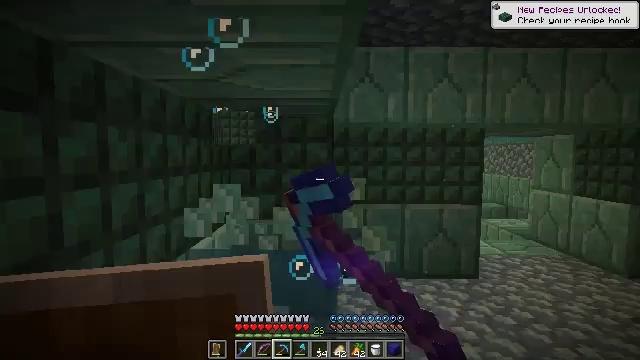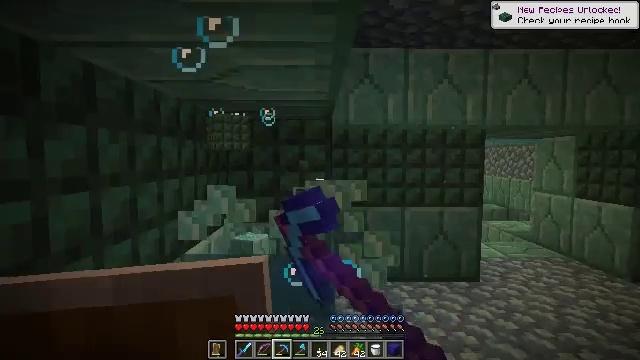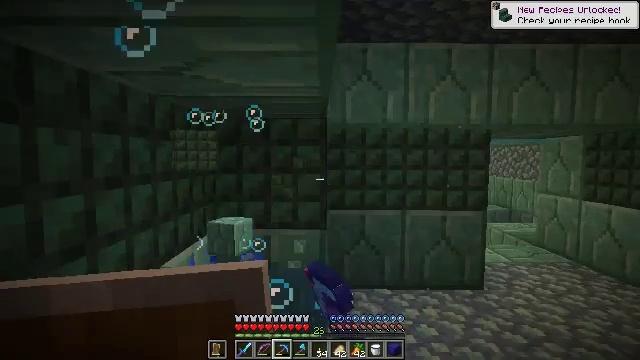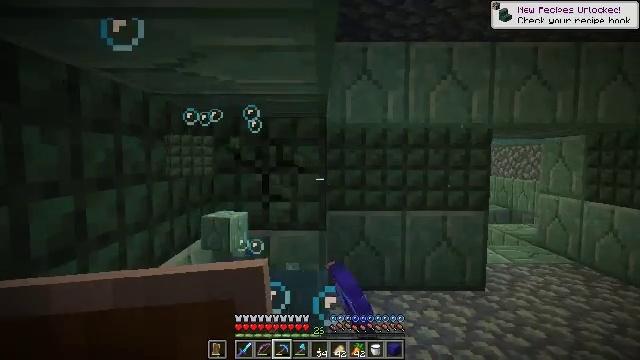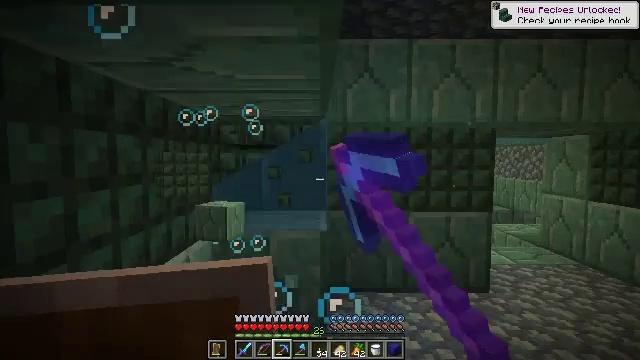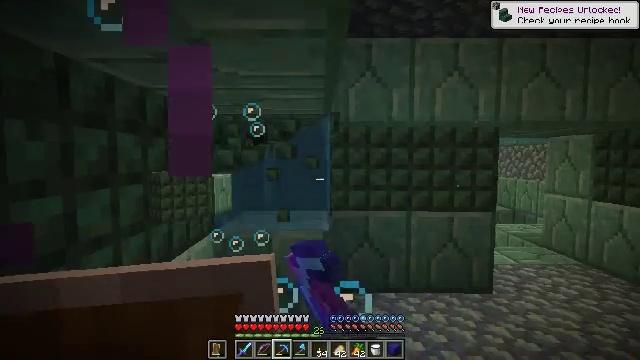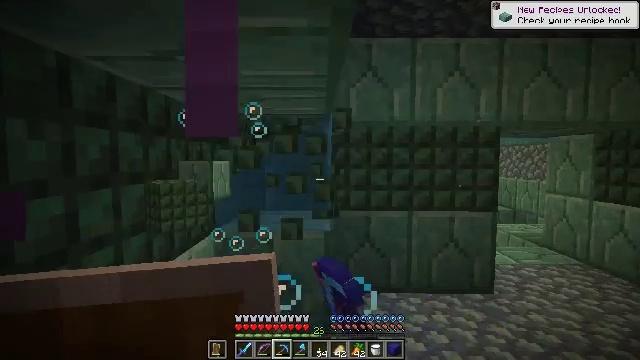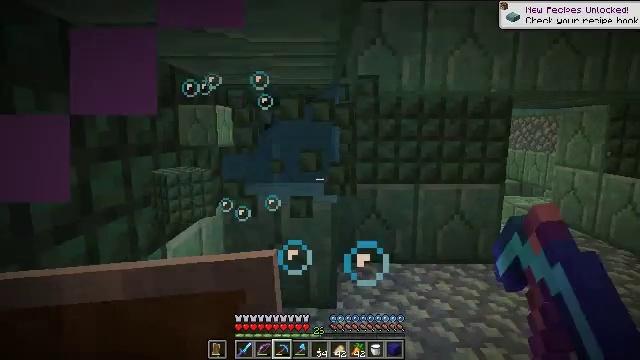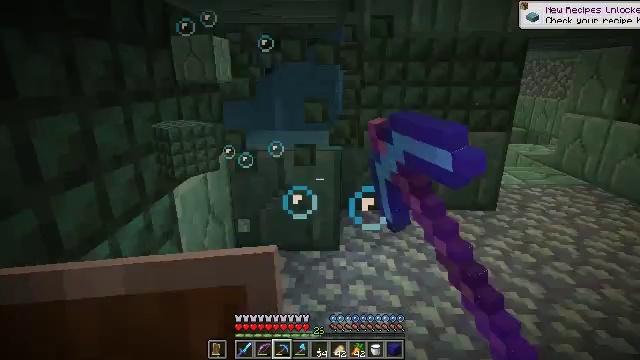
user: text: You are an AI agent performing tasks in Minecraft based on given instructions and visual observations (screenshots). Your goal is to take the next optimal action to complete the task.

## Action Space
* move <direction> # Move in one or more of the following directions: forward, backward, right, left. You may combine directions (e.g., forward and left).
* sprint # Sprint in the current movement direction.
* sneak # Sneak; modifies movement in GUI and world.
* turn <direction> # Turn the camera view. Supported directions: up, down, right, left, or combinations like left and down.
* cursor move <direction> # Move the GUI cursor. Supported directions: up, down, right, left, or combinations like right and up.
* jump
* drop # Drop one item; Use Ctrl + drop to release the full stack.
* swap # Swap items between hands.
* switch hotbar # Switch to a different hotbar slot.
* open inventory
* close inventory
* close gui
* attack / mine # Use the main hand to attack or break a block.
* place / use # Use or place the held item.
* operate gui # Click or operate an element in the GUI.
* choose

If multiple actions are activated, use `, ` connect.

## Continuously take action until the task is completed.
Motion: motion action
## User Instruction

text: Attack the dark prismarine with a tool.
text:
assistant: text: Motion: move forward, attack / mine
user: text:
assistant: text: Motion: attack / mine
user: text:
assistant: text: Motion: attack / mine
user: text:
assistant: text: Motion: attack / mine
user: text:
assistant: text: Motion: attack / mine
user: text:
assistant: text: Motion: attack / mine
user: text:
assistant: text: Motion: turn down, attack / mine
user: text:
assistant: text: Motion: turn down, attack / mine
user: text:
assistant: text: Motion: attack / mine